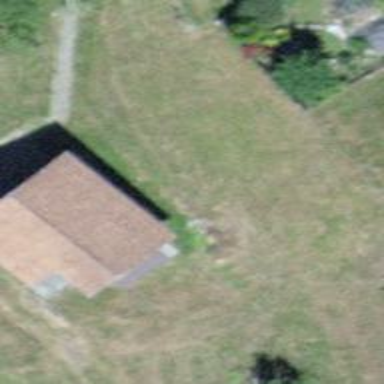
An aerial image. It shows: Rural barn.